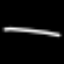
Label: line